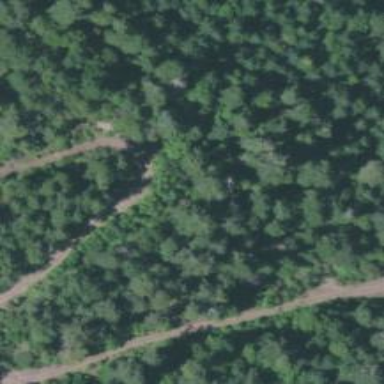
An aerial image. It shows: Track with grade2 tracktype.